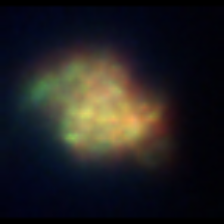
Taxon: Unknown_detritus
Group: Unknown